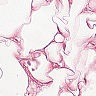
Metastatic tissue present: no